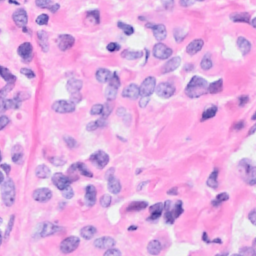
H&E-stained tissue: Breast